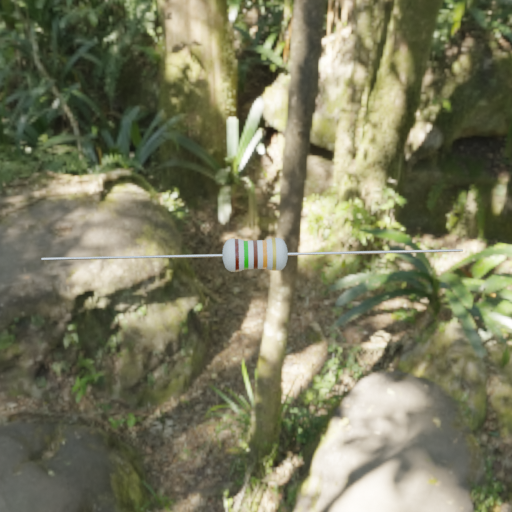
Resistor colour bands (in order): brown, green, brown, orange, gold